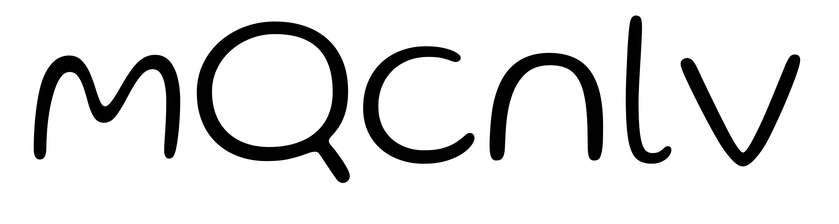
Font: Gluten_ExtraLight